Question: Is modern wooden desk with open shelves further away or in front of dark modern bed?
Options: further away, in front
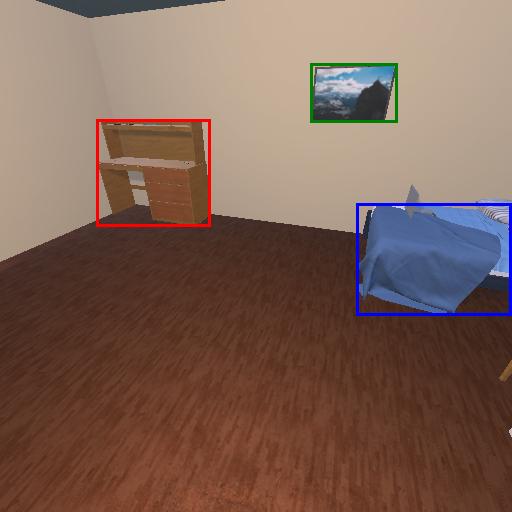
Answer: further away